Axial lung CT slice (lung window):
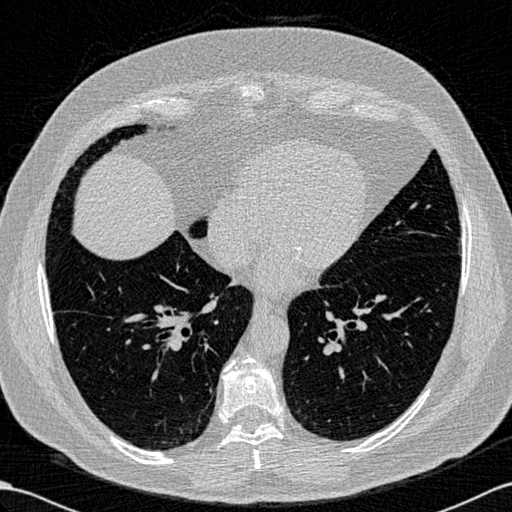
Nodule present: no